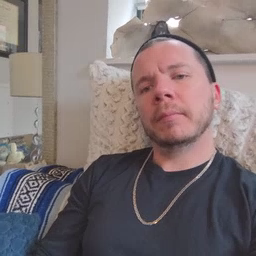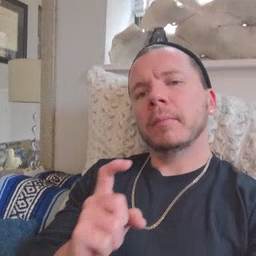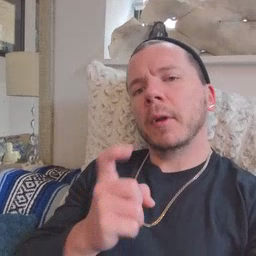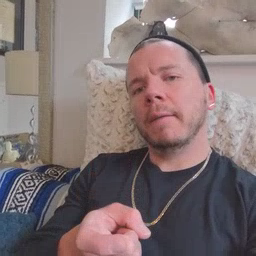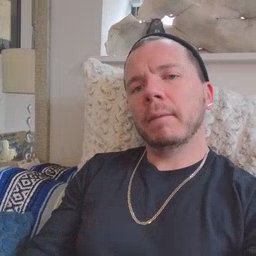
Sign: give